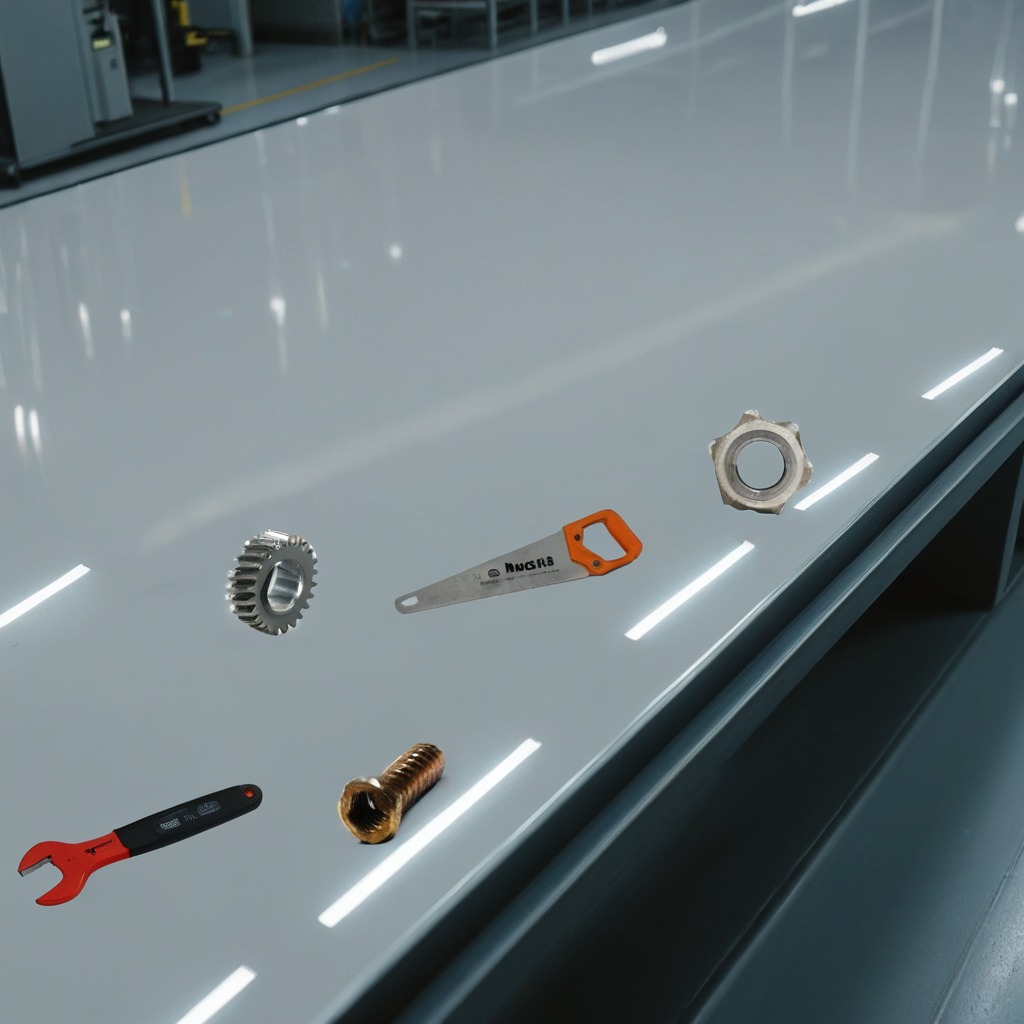
A gear with teeth, a screw, a saw, a nut, and a wrench are lying on the table.